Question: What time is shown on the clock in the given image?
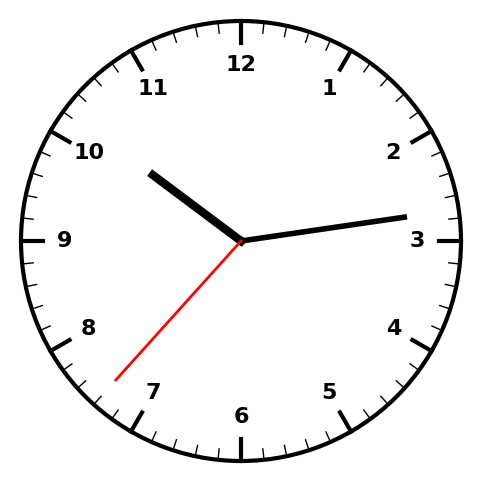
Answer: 10:13:37